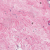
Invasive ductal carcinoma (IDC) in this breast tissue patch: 0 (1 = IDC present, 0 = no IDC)